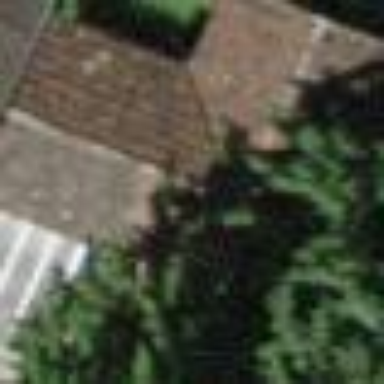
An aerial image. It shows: Shed building.